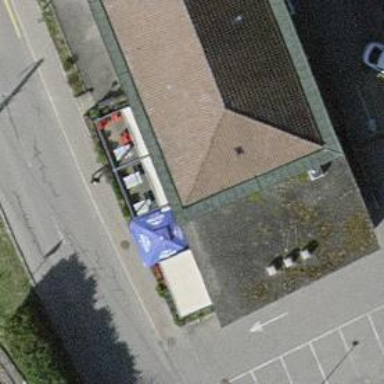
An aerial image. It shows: Restaurant.